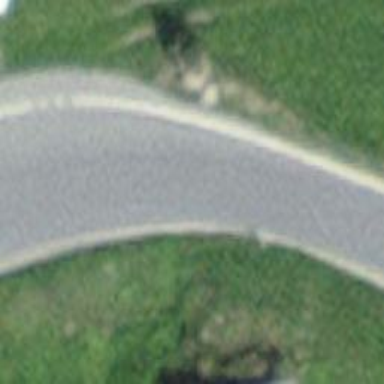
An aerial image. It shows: Tertiary road with asphalt surface.